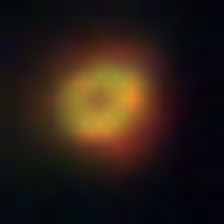
Taxon: NanoPlankton
Group: Other